Question: The form is fine I'm trying to get my social media icons to look like this picture: <URL> centered, but next to each other.

<URL> Here is my form code.
Any input would be appreciated
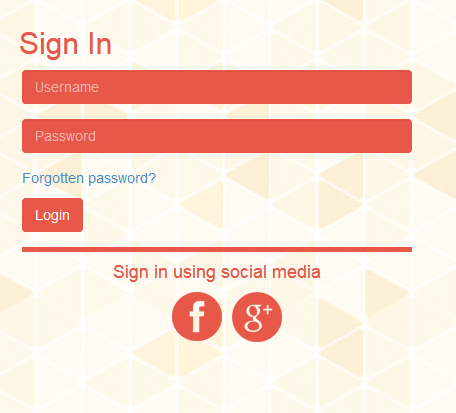
Answer: You can set parent div to text-align: center; and then display each social icon as inline-block.
'''
#socialSignIn {
text-align:center;
}
#socialSignIn #googleLogin, #socialSignIn #facebookLogin {
margin-right: 5px;
display: inline-block;
}
'''